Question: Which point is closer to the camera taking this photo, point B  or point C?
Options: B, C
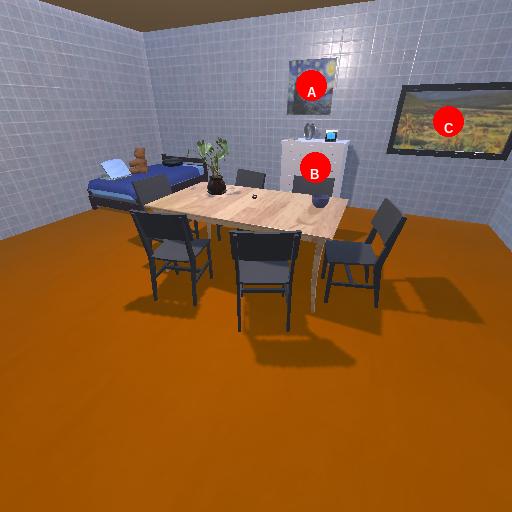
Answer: B